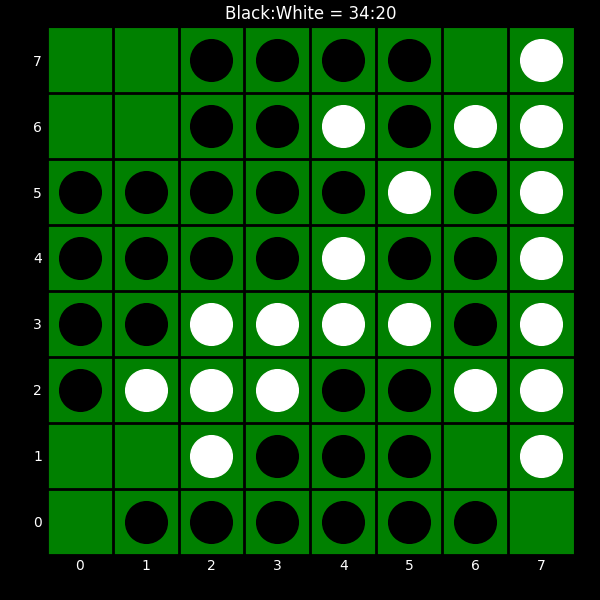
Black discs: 34
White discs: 20